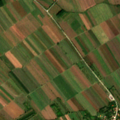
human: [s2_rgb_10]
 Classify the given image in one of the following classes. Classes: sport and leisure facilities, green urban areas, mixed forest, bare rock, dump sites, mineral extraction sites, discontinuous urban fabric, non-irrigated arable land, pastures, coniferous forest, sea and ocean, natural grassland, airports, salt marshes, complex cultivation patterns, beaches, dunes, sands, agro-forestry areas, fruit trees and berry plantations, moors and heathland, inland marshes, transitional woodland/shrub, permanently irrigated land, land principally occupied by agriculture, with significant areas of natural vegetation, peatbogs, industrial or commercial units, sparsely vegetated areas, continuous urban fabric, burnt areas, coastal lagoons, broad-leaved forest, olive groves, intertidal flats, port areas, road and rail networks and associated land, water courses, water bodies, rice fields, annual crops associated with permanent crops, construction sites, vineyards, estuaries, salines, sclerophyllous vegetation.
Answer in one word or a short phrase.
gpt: discontinuous urban fabric, non-irrigated arable land, land principally occupied by agriculture, with significant areas of natural vegetation